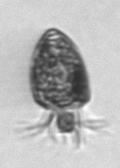
Label: Strombidium_tintinnodes